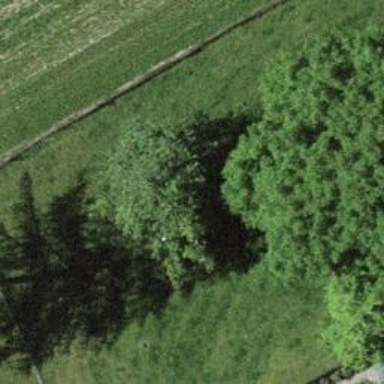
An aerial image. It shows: Single tag "natural: tree."